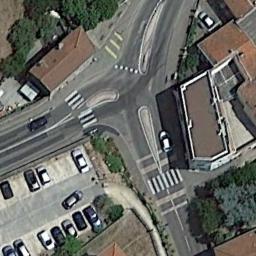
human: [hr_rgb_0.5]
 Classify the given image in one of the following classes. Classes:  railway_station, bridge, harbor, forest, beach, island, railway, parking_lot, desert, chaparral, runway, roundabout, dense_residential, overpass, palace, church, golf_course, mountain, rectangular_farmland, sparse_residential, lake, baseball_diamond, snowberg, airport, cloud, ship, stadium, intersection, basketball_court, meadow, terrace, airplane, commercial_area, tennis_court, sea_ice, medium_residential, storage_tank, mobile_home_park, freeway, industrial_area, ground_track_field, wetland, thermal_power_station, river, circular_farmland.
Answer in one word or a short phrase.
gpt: intersection